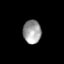
Tissue: skin
Cell type: Fibroblasts
Senescence score: 0.678
Nuclear area (px): 416
Mean DAPI intensity: 158.452